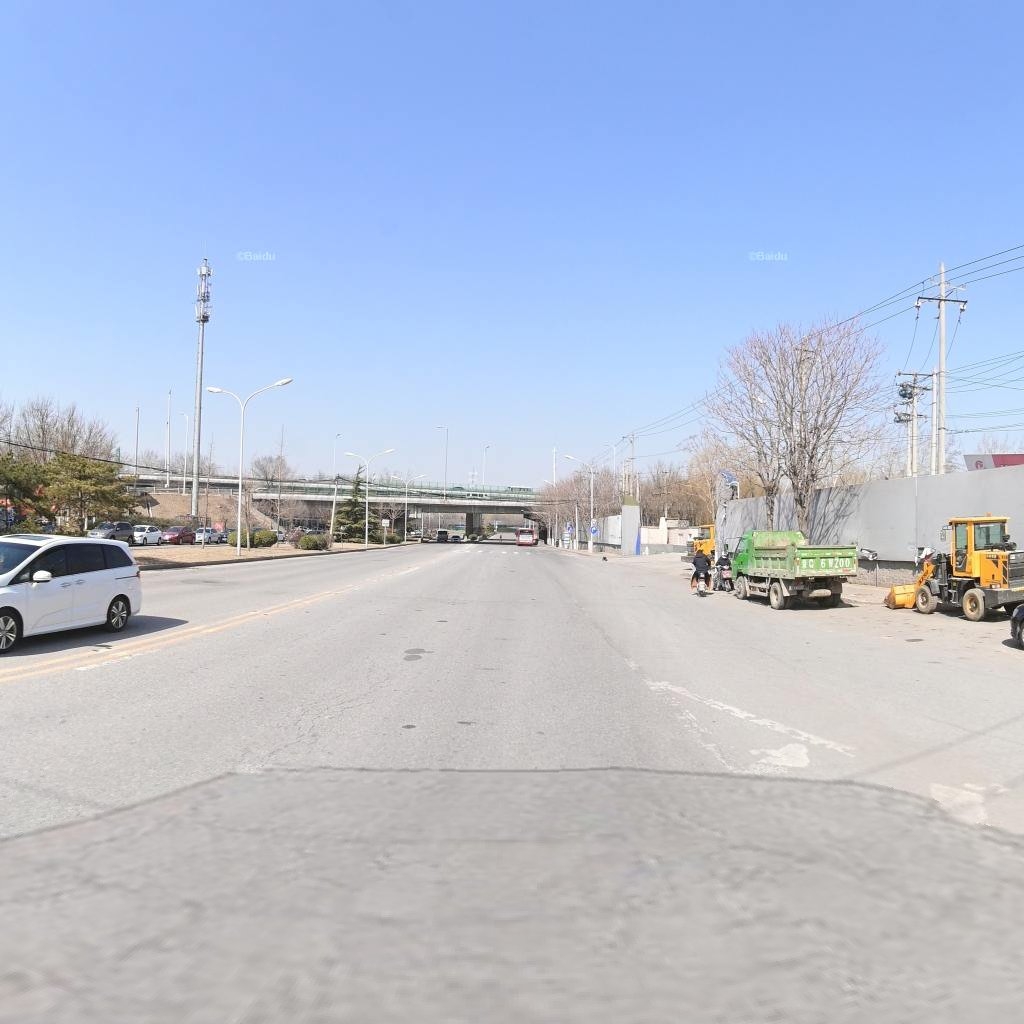
Region: Chaoyang
Road damage annotations: alligator crack